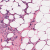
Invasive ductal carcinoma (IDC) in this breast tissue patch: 1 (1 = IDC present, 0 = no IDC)